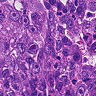
Metastatic tissue present: yes